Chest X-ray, AP view. Patient: 57 years old, sex M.
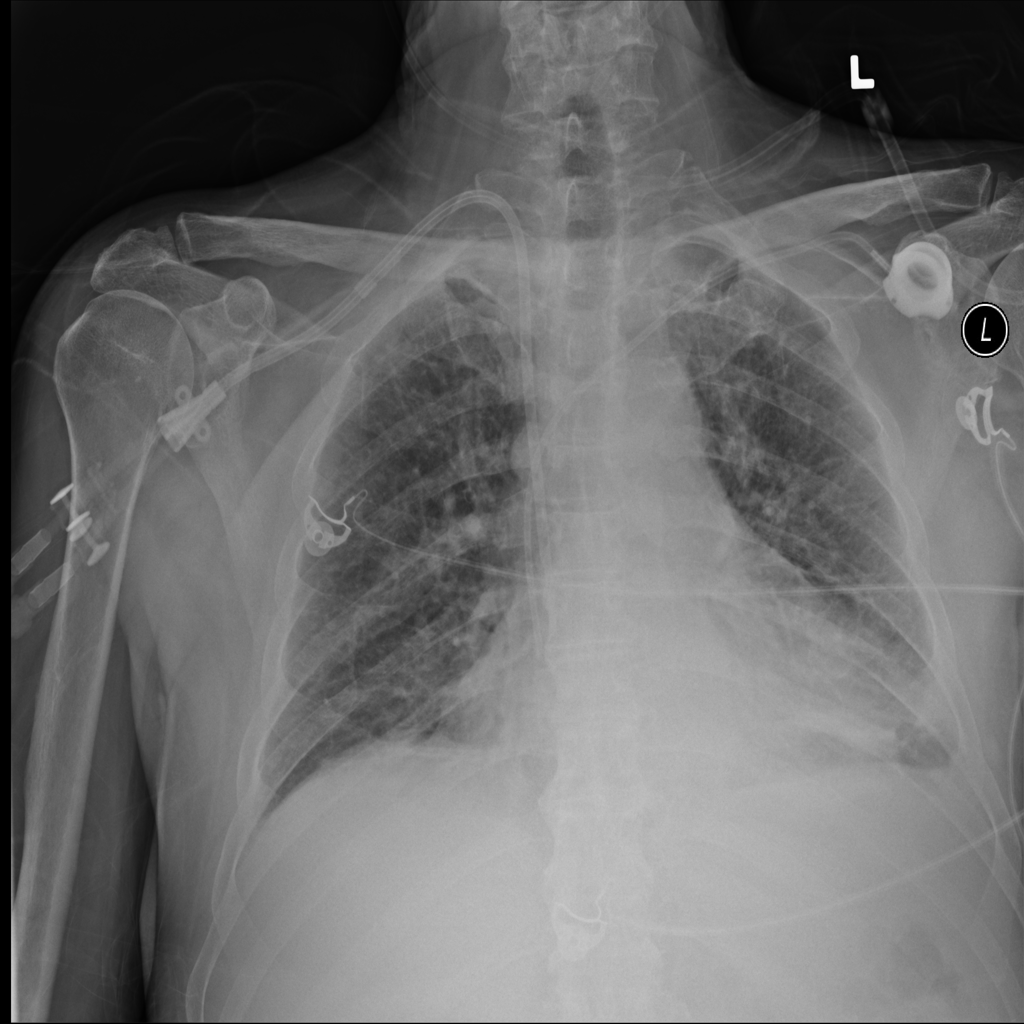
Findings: No Finding